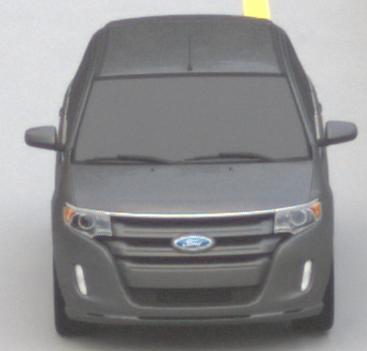
Make: Ford
Model: Edge
Detailed model: Gen. 1 Facelift
Model produced from: 2010
Model produced until: 2015
Doors: 5
Color: gray
Road condition: dry road
Daytime: sunrise or sunset
Contrast: low contrast